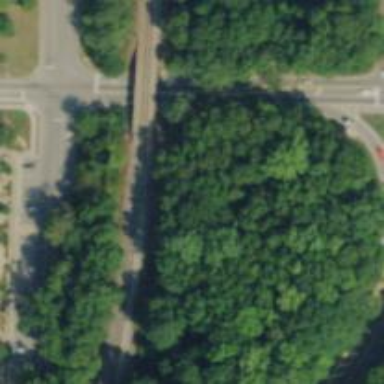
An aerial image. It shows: Railway bridge.